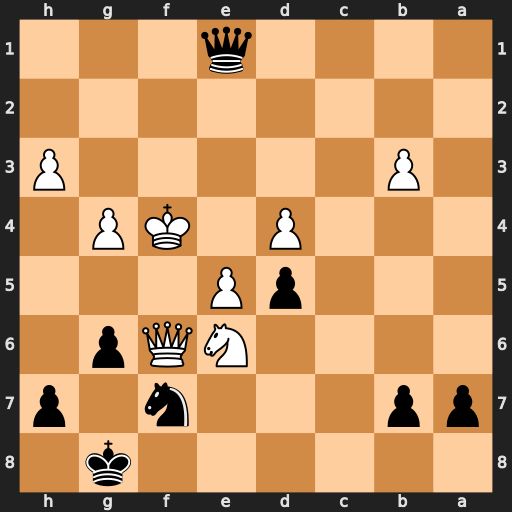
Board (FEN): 6k1/pp3n1p/4NQp1/3pP3/3P1KP1/1P5P/8/4q3
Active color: b
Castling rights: -
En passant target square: -
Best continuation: Qf2#